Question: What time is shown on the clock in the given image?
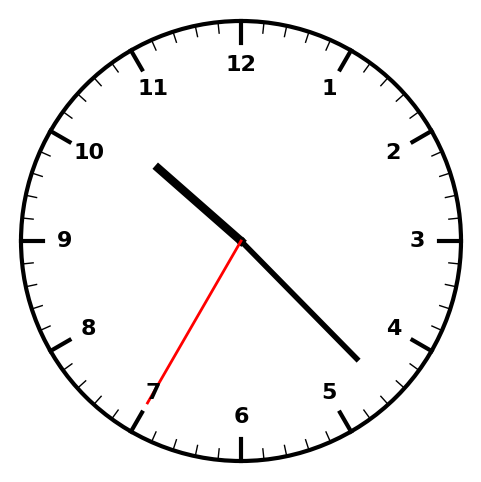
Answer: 10:22:35